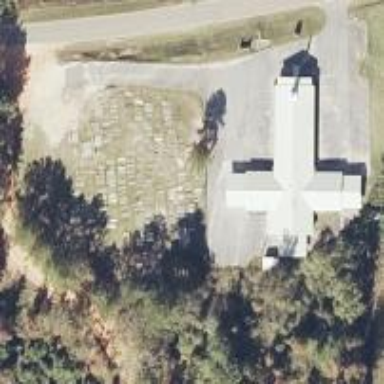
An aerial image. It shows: Cemetery with graves.